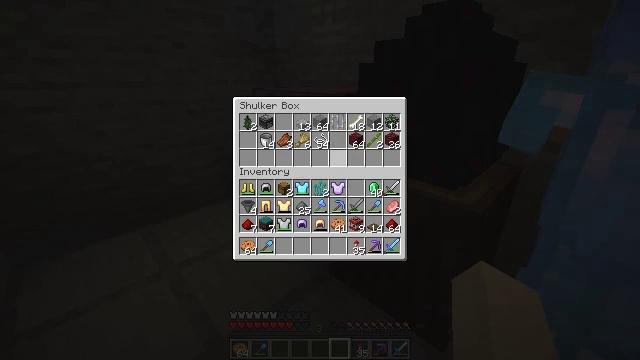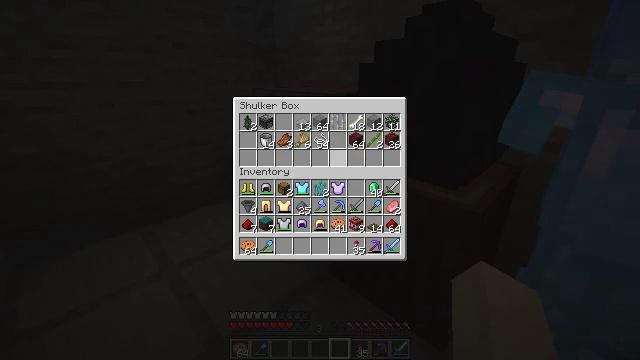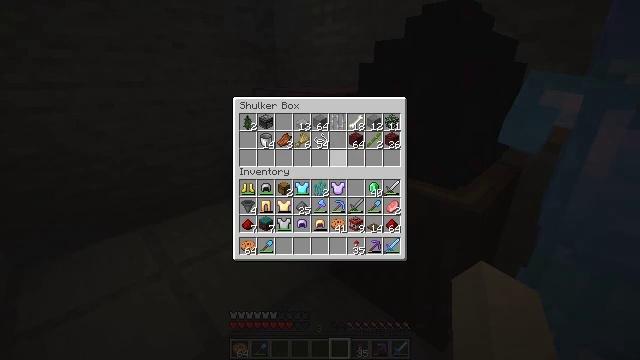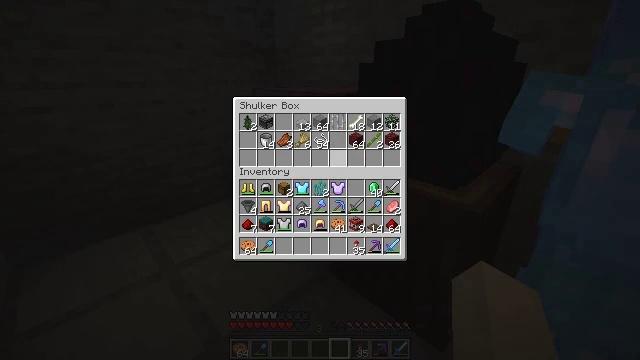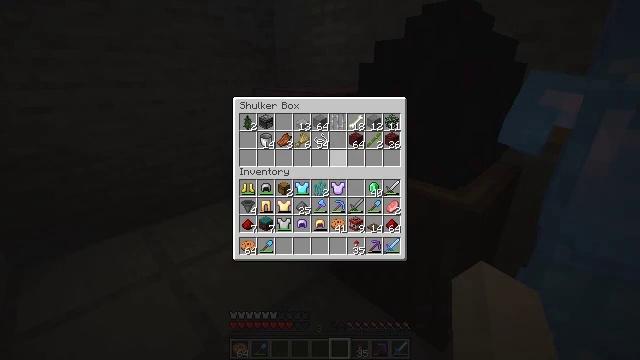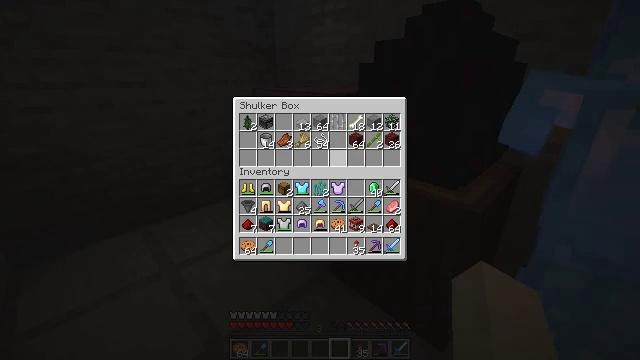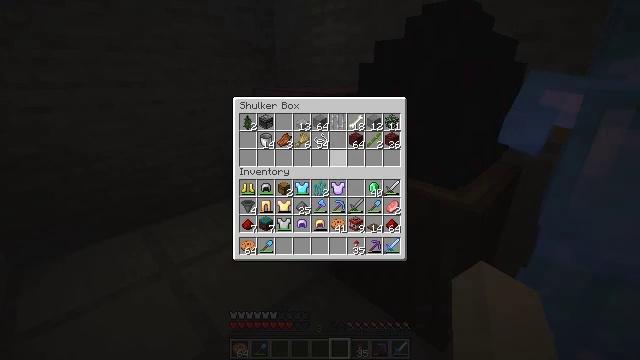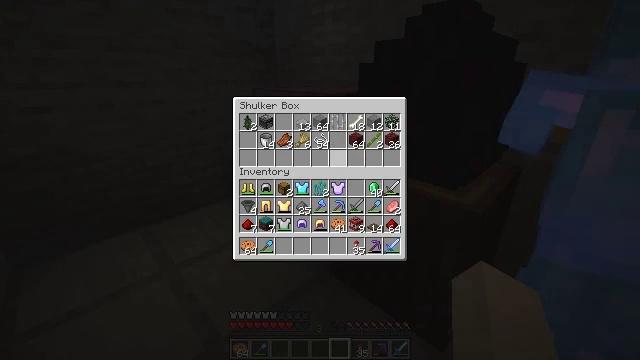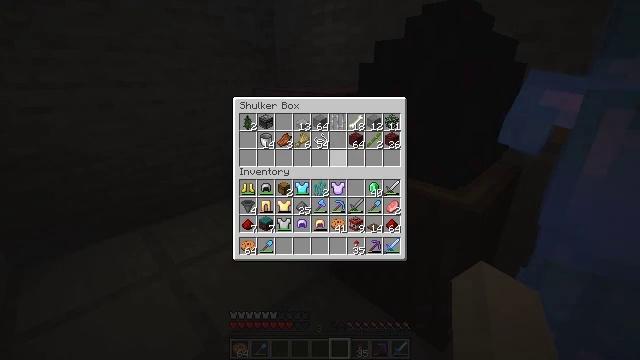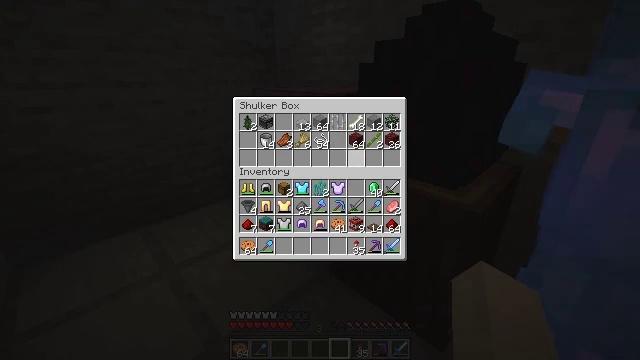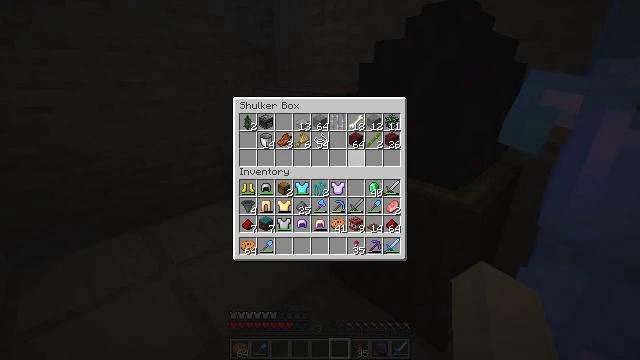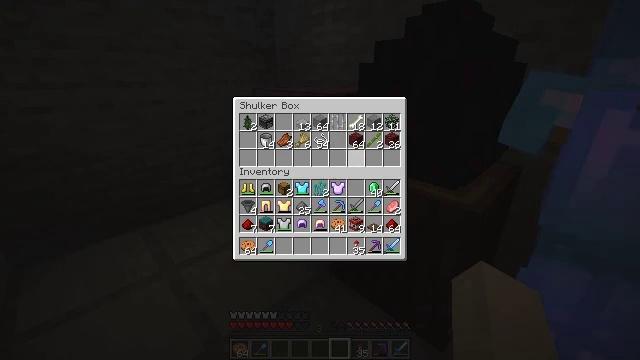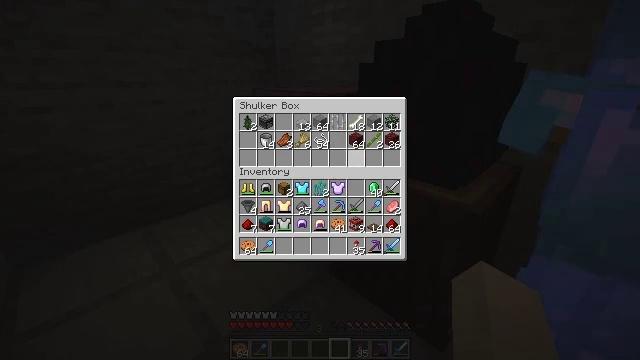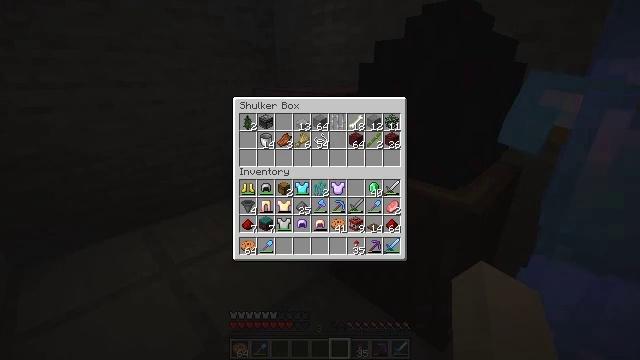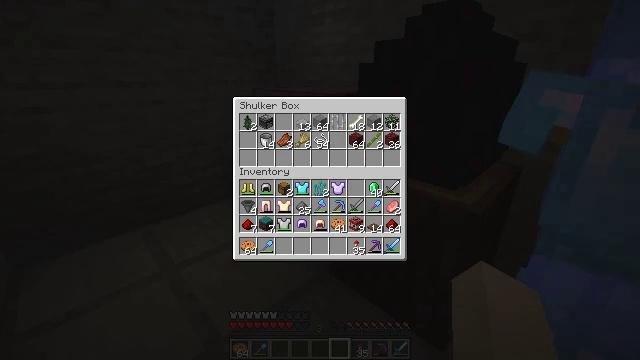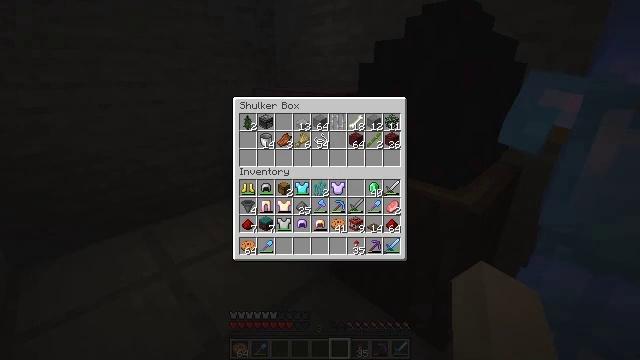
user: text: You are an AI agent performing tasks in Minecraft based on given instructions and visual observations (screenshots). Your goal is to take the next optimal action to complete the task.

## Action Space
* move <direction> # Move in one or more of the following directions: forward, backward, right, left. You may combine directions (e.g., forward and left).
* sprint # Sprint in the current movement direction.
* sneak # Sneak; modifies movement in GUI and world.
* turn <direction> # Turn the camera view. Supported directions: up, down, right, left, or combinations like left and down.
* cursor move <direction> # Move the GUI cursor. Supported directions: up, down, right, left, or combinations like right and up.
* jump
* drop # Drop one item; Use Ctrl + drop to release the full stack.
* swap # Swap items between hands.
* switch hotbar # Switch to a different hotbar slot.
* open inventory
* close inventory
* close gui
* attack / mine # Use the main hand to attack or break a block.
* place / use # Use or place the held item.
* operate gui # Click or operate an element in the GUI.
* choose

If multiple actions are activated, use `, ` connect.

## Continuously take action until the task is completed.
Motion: motion action
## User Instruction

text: Open a crafting table and create a golden carrot with gold nuggets and a carrot.
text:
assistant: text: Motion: no_op
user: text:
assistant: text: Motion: no_op
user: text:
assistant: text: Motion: no_op
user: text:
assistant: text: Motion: no_op
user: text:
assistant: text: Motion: no_op
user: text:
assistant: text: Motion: no_op
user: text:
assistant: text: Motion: no_op
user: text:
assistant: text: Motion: no_op
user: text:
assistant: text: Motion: no_op
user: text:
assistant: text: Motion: no_op
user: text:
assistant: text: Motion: no_op
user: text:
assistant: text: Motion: no_op
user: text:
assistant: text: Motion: no_op
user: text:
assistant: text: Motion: no_op
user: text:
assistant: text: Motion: no_op
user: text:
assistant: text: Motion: no_op
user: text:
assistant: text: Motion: no_op
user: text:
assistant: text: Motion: no_op
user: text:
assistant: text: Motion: no_op
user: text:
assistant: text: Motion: no_op
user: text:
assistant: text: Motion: no_op
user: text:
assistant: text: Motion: no_op
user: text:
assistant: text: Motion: no_op
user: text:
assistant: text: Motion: no_op
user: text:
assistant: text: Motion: no_op
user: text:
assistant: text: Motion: no_op
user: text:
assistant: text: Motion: no_op
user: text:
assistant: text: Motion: no_op
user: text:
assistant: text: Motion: no_op
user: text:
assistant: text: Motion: no_op